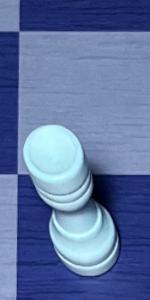
Label: Rook_White